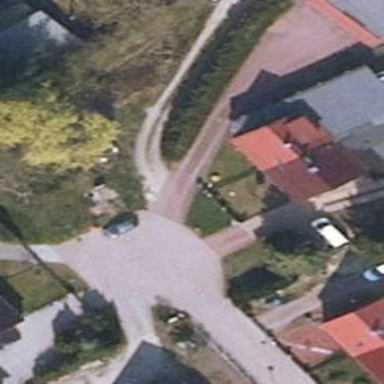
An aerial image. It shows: Turning circle on the road.